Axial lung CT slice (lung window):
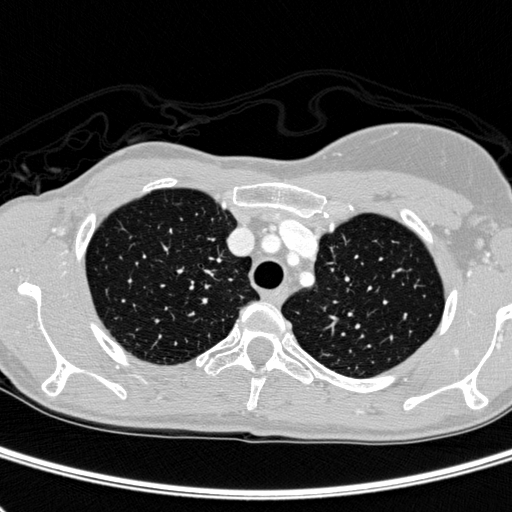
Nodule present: no